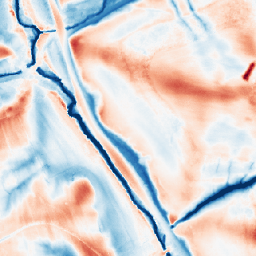
Category: edge_preserving
Decomposition family: guided
Decomposition parameters: radius: 16
eps: 0.001
Upsampling method: area
Upsampling parameters: scale: 4
Upsampling scale: 4